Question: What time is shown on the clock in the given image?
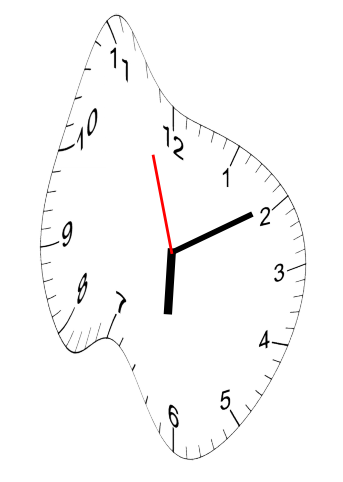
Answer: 06:09:57